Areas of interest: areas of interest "Library"
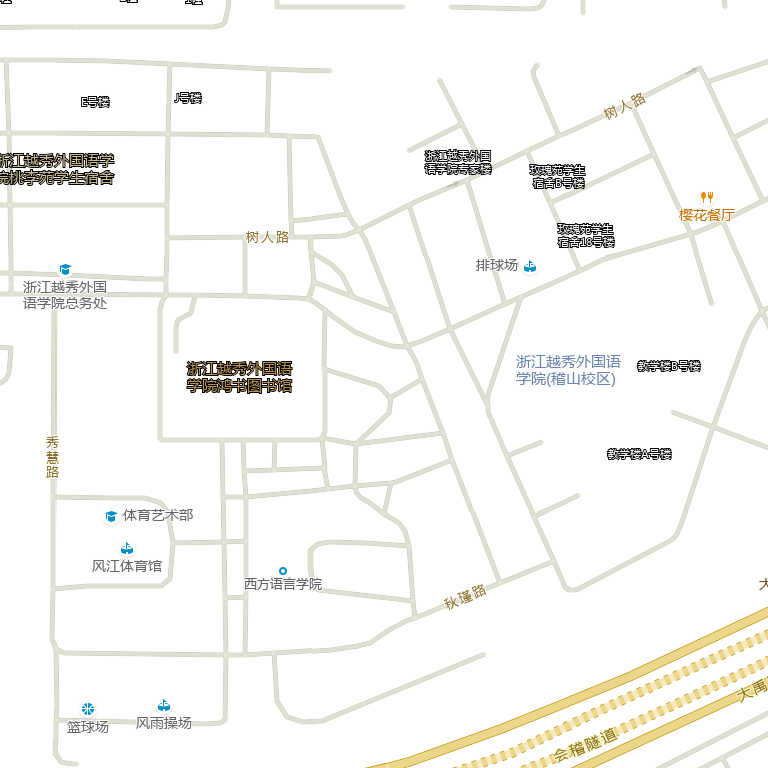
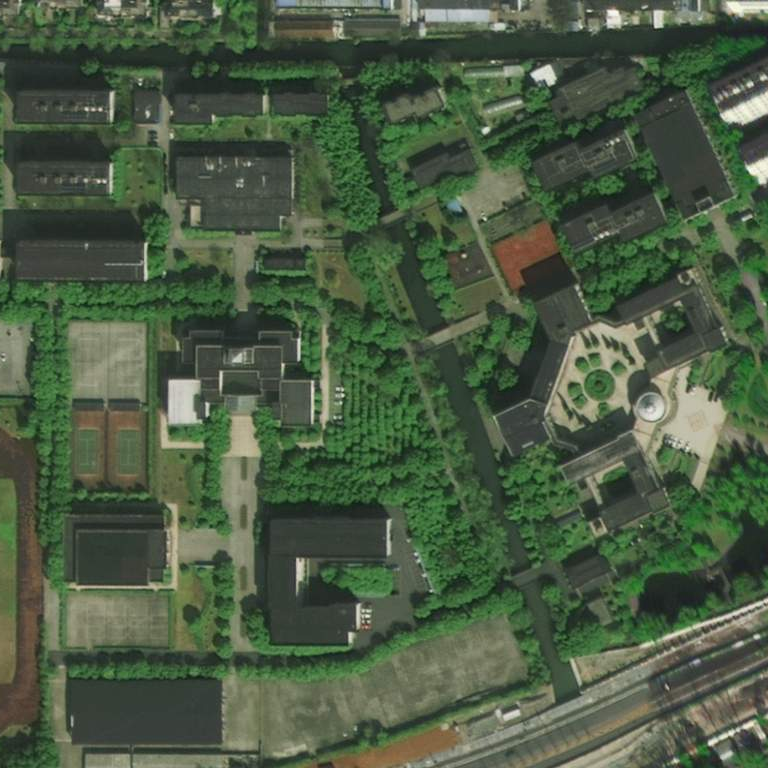